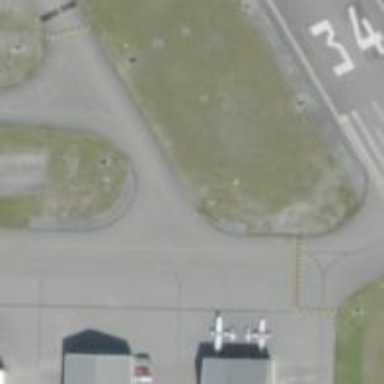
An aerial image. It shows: Image of taxiway at airport.